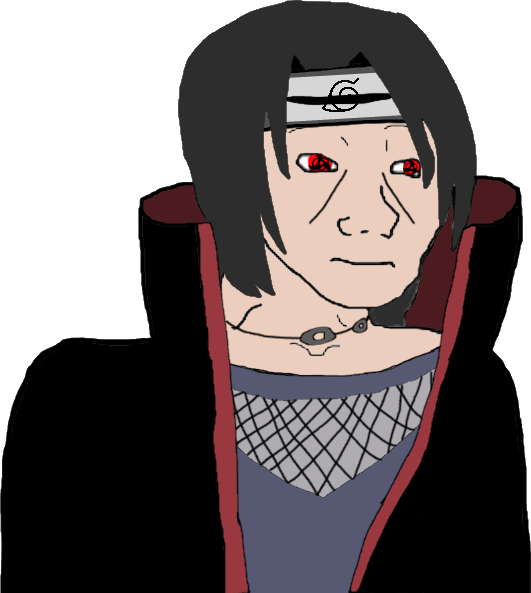
Label: 5_Doomer